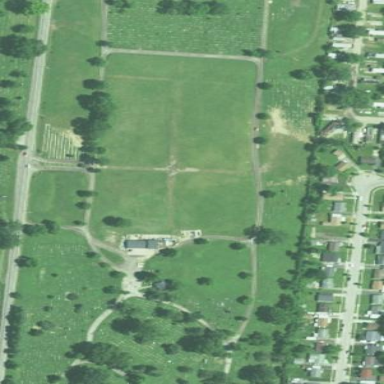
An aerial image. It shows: Grave yard.